Question: I have tried to install xdebug on my ubuntu server machine and it's not working. The reason I know it's not working is that the output of var_dump is not colorized, nor can I connect to it using netbeans.
I followed the tailored instructions on how to install xdebug on
'''
http://xdebug.org/wizard.php
'''
Here is what the output of my phpinfo analysis was:
'''
Xdebug installed: no
Server API: Apache 2.0 Handler
Windows: no
Zend Server: no
PHP Version: 5.3.6-13
Zend API nr: 220090626
PHP API nr: 20090626
Debug Build: no
Thread Safe Build: no
Configuration File Path: /etc/php5/apache2
Configuration File: /etc/php5/apache2/php.ini
Extensions directory: /usr/lib/php5/20090626
'''
The name of the file that wizard recommended was xdebug-2.1.4.tgz
The output of phpize was
'''
Configuring for:
PHP Api Version: 20090626
Zend Module Api No: 20090626
Zend Extension Api No: 220090626
'''
My phpinfo now does show xdebug installed, here is how it looks like:

Here is what I have in my php.ini
'''
zend_extension = /usr/lib/php5/20090626/xdebug.so
xdebug.profiler_output_dir = "/var/log/apache2/xdebug"
xdebug.profiler_output_name = "cachegrind.out.%p"
xdebug.profiler_enable =1
xdebug.profiler_append=1
xdebug.extended_info=1
xdebug.remote_enable=1
xdebug.remote_handler="dbgp"
xdebug.remote_mode=req
xdebug.remote_host=192.168.2.13
xdebug.remote_port=9000
;xdebug.idekey=xdebug
xdebug.idekey=netbeans-xdebug
xdebug.remote_connect_back=1
xdebug.remote_log="/var/log/apache2/xdebug_remote.log"
xdebug.show_exception_trace=0
xdebug.show_local_vars=9
xdebug.show_mem_delta=0
'''
The output of lsb_release -a on my computer is
'''
No LSB modules are available.
Distributor ID: Ubuntu
Description: Ubuntu 11.10
Release: 11.10
Codename: oneiric
'''
PHP version shown on phpinfo is 5.3.6-13ubuntu3.6
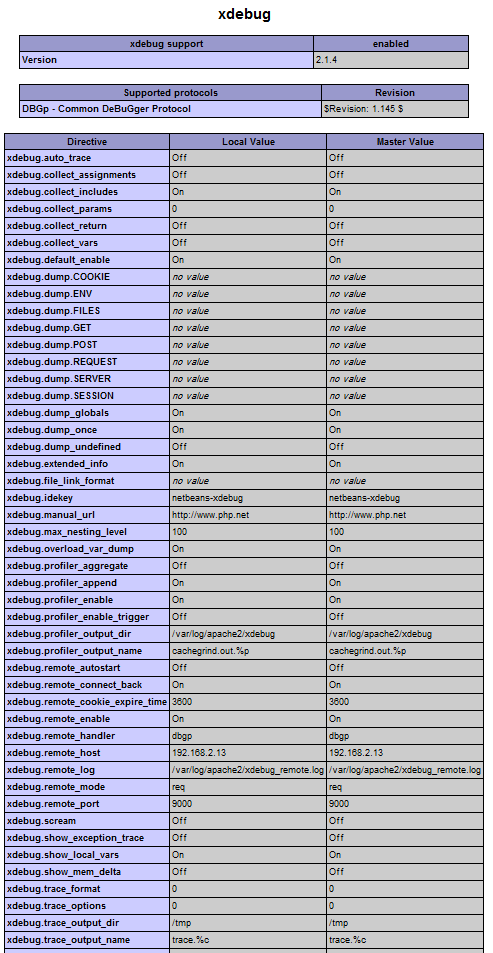
Answer: For the colours, you probably want to set 'html_errors=1' in php.ini as well.
As for the netbeans issue (you really should not combine issues in one question!), which IP addresses do your machine running PHP, and which IP address does your machine running netbeans have? The xdebug.remote_host setting should contain the IP address of the one running netbeans. The remote log file that you're generating should have connection attempts in it too.